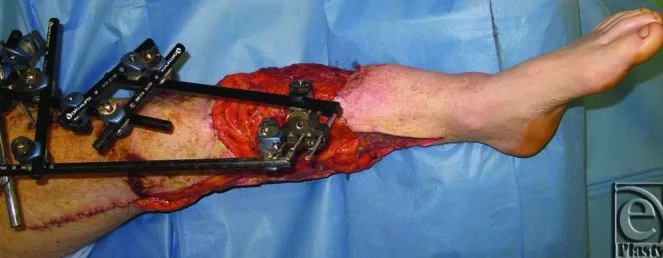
Immediate postoperative view.
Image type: medical_photograph (other_medical_photograph)